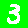
Digit: 3